Question:
<URL>
'''
/(^|\s):bin:(\s|$)/gm
'''
It is unable to scan and replace the one in the middle.
How can I fix that without repeating replace() twice.
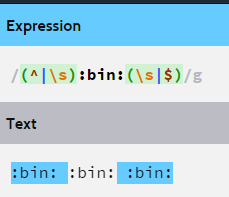
Answer: in ':bin: :bin: :bin:' there is only one space between the first two ':bin:' and your expression is not accepting that (either the space is used by the left side or by the right side).
A solution could be using
'''
/\s*:bin:\s*/g
'''
but this will match also ':bin::bin::bin:' and will replace all spaces around ':bin:'.
If you want at least a space, except at begin/end, then you could use
'''
/(^|\s):bin:(?=$|\s)/g
'''
Note that for the space after a "zero-width lookahead assertion" has been used so that the space is not consumed and can be considered for next match. Note however that this means that the space after will not be included in the replaced segment.